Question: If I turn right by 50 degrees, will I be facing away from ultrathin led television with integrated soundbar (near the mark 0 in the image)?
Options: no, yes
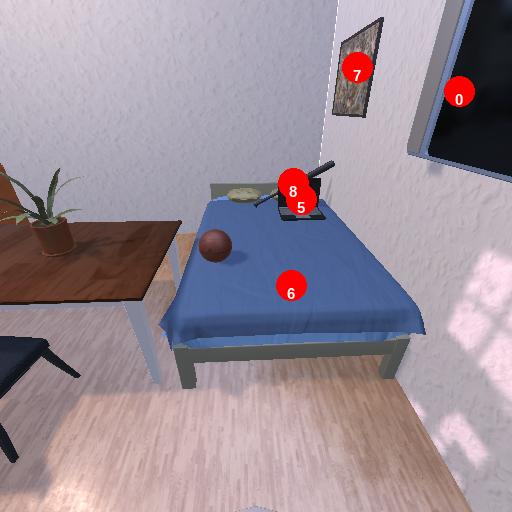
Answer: no